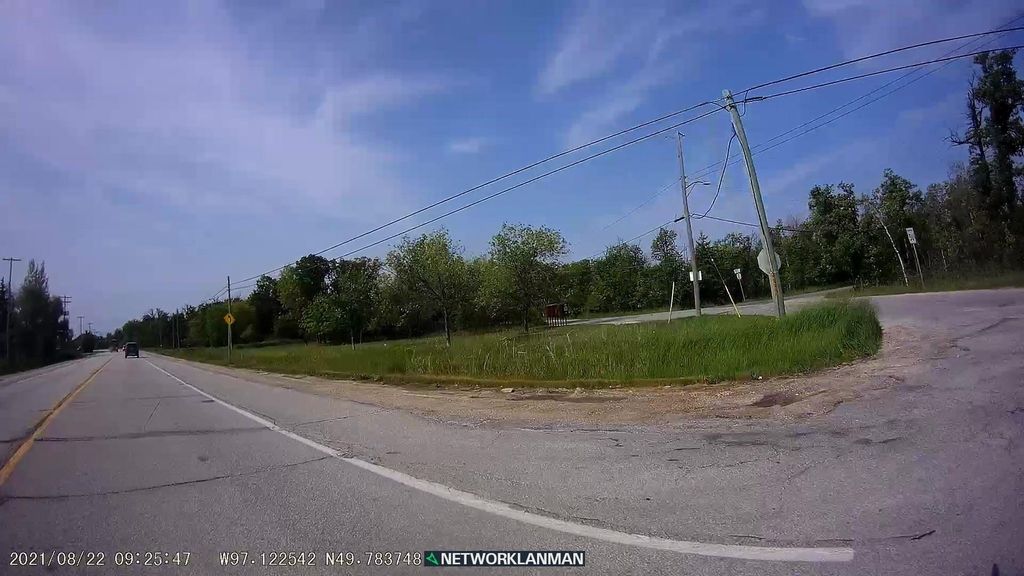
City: winnipeg